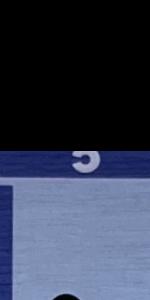
Label: Empty